Question: I want to connect the current user id with the same key in Android, but in another child node, I am searching from tow days, but cant find any solution, I can only get uid, but can't get the other id which I want to compare for retrieving data.
Can any one help me how to find the child key which is actually uid in another field? Thanks.

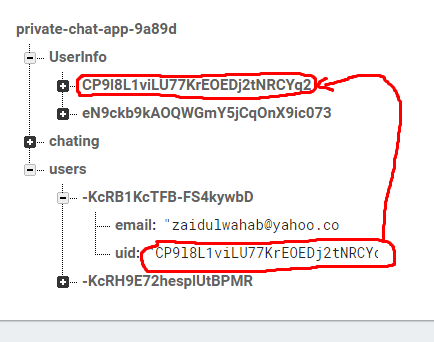
Answer: In English:
If your 'DatabaseReference' is pointing at the 'users' node, then use 'getParent()' to go to the root node, then use 'getChild(<UID here>)' to get a reference to that node.
Hindi Mein:
agar aapke 'DatabaseReference' 'users' node par ishaara kar raha hai, toh 'getParent ()' ka upayog karein, root node tak jaane ke lie. Phir 'getChild("UserInfo").getChild(<UID here>)' us node tak jaane ke lie.
In code:
'''
String uid = "CP9l8L1viLU77KrEOEDj2tNRCYq2"
DatabaseReference mRef = FirebaseDatabase.getInstance().getReference("users");
DatabaseReference refToYourUserid = mRef.getParent().getChild("UserInfo").getChild(uid);
'''